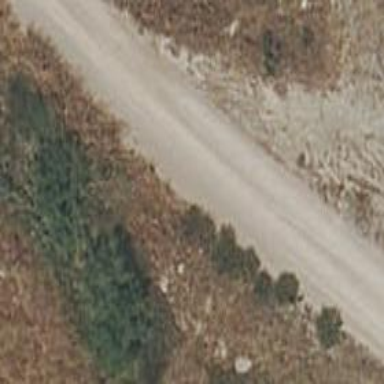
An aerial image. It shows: Dirt track road.